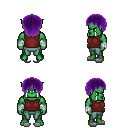
a pixel art fantasy rpg character, male body template, orc, green skin, maroon sleeveless shirt, teal pants, purple plain hairstyle, white cloth bandages, white slippers, four views (front, back, left, right), 2x2 character sprite sheet, small pixel art, hard edges, no anti-aliasing